Question: When i tried to make my navbar static I came across something weird. I am having a space between the navbar and the topside of my website.

Any ideas on how to fix this so that my navbar will be in the place of the open space? (I am bad at explaining things i know....)
'''
<body>
<div id="wrapper">
<div class= "navbar navbar-inverse navbar-static-top">
<div class="container">
<a href="#" class="navbar-brand">BlahBlahism</a>
<button class="navbar-toggle" data-toggle = "collapse" data-target= ".navHeaderCollapse">
<span class = "icon-bar"></span>
<span class = "icon-bar"></span>
<span class = "icon-bar"></span>
</button>
<div class="collapse navbar-collapse navHeaderCollapse">
<ul class="nav navbar-nav navbar-right">
<li><a href="index.html">Home</a></li>
<li><a href="contact.html">Contact</a></li>
</ul>
</div>
</div>
</div>
'''
There is no CSS involved
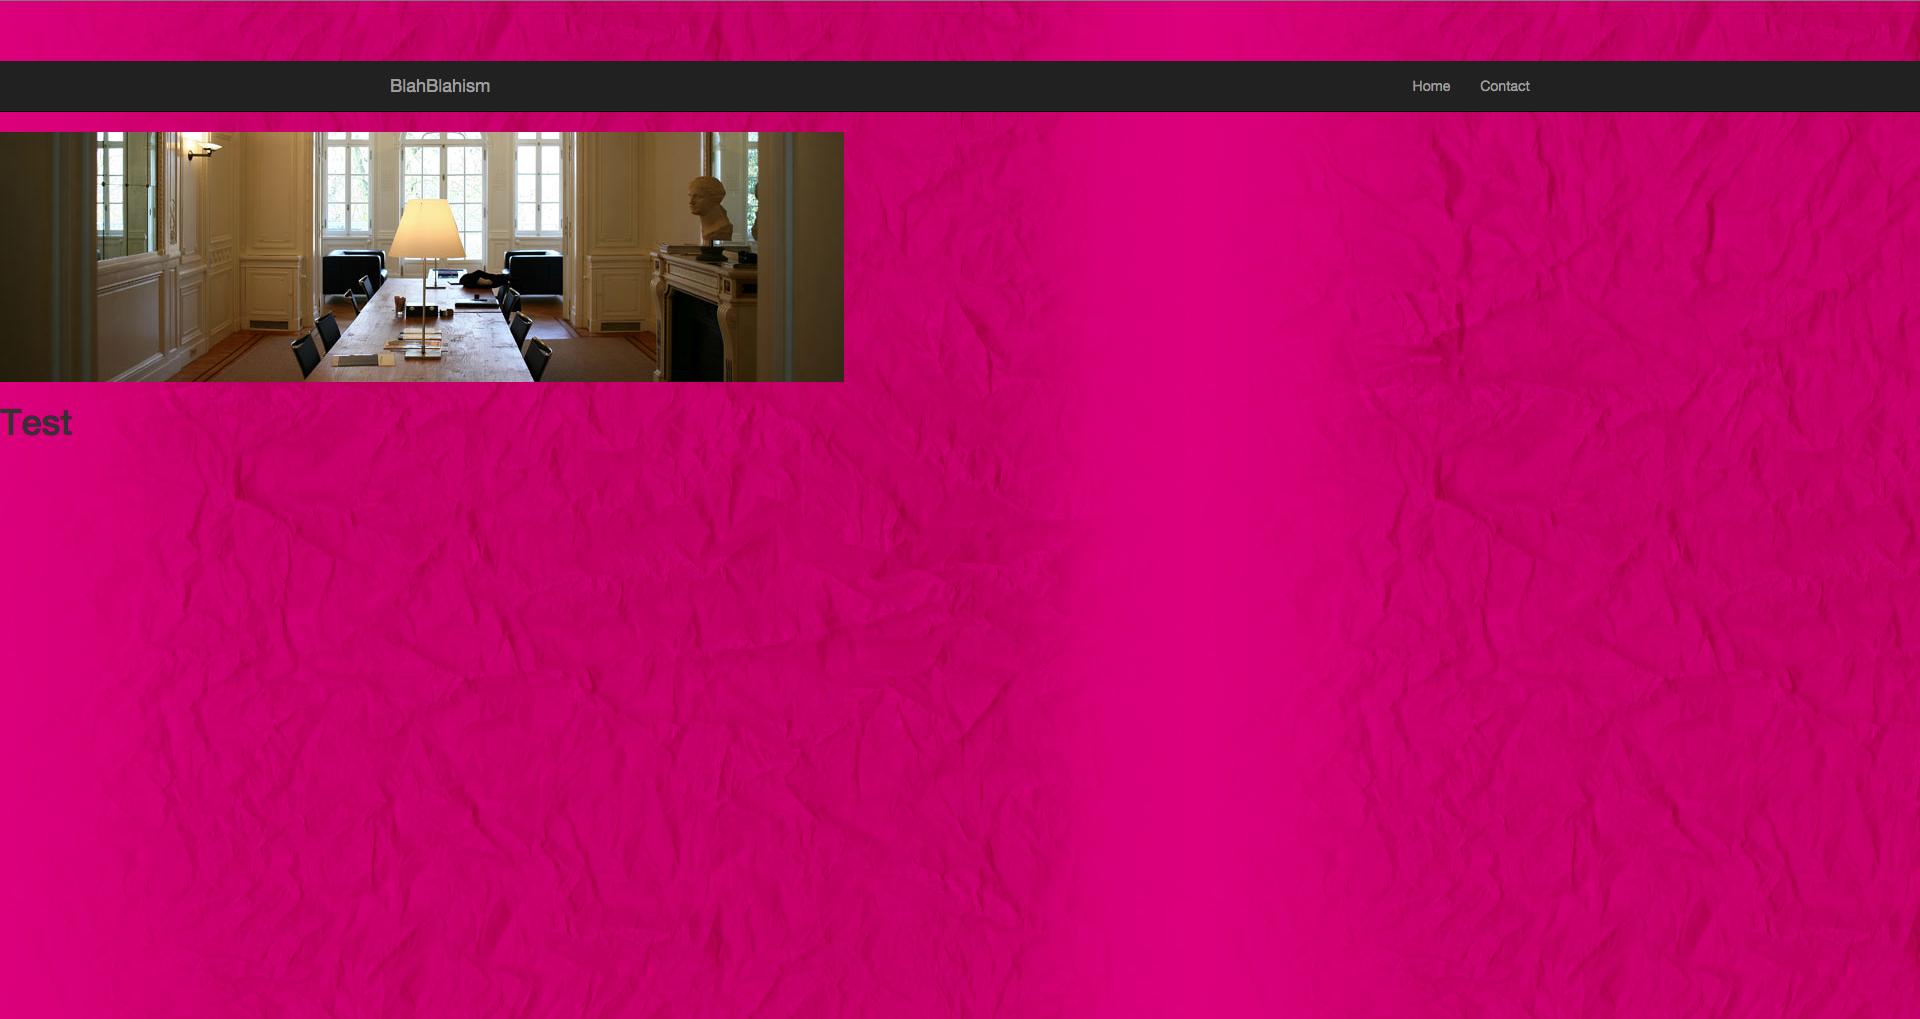
Answer: This code works fine when i tried running.
but still you should try using this.
some versions of internet explorer do not support class nav or nav-bar please check
hope this would help
'''
body, html {
margin: 0px;
padding: 0px;
}
'''